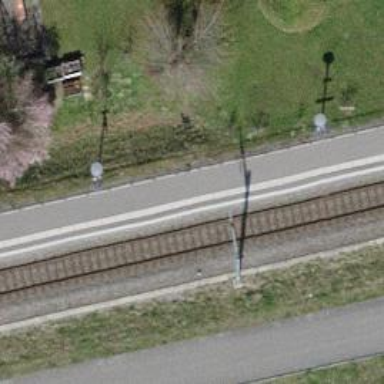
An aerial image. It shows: Railway halt station for public transport.